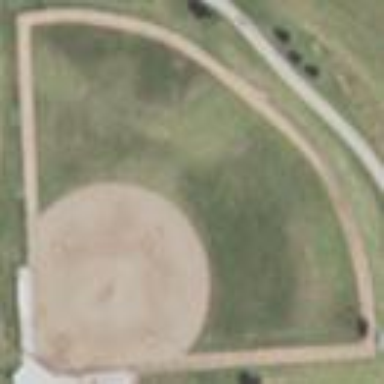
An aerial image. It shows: Baseball pitch for leisure and sports activities.